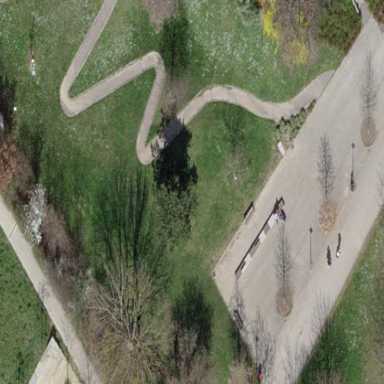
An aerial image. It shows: Pedestrian path with asphalt surface.